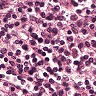
Metastatic tissue present: no